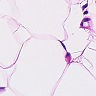
Metastatic tissue present: no